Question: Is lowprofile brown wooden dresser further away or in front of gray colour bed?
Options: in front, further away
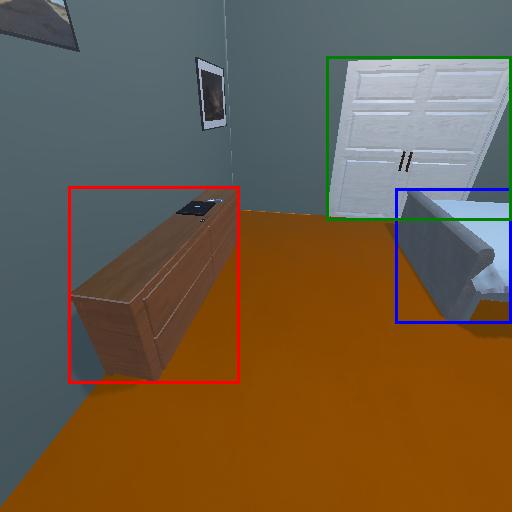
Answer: in front